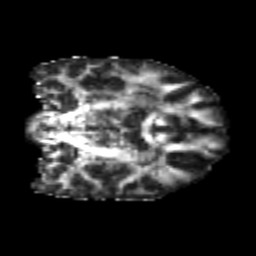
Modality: FA
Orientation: coronal
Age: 20
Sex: male
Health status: healthy
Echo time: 0.074 s